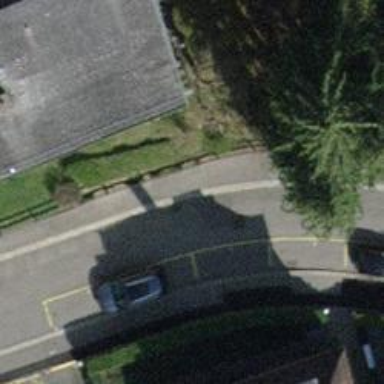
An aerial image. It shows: Asphalt sidewalk along the footway.